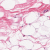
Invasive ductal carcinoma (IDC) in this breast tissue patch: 0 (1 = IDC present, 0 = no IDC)